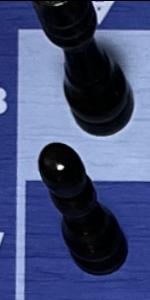
Label: Pawn_Black